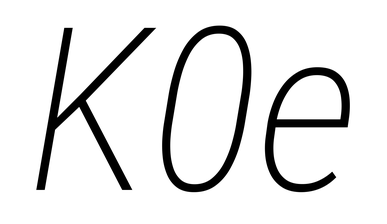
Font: Roboto-Italic_Condensed_ExtraLight_Italic